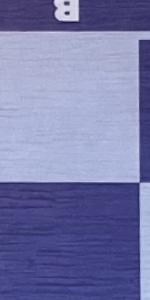
Label: Empty